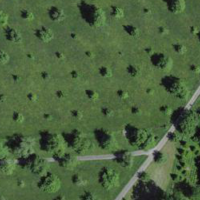
EUNIS habitat code: 24
Species observed at this site:
Filipendula ulmaria